Interaction volume radius: 5 \u00c5
Interaction volume height: 45 \u00c5
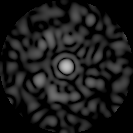
Disorder parameter: 0.8379